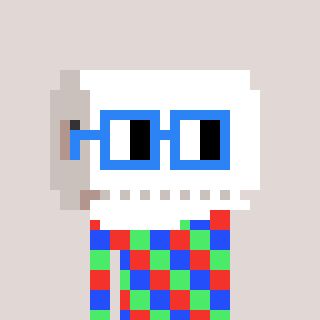
a pixel art character with square blue glasses, a toiletpaper-full-shaped head and a bege-colored body on a warm background